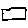
Label: square